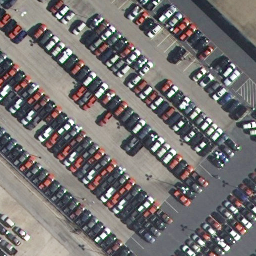
Label: parking lot